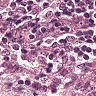
Metastatic tissue present: no